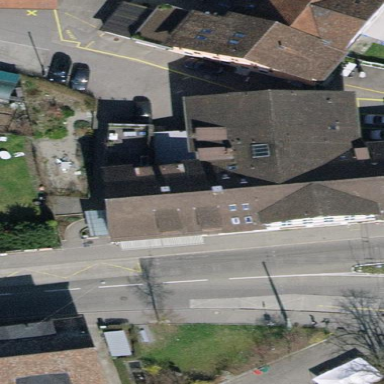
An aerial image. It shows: Tile-roofed apartment building.